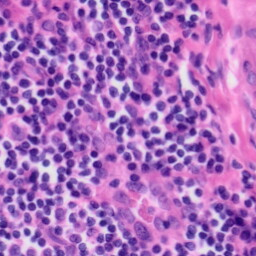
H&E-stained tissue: Tonsil